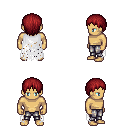
a pixel art fantasy rpg character, male body template, human, tanned skin, white tattered cape, metal pants, brunette plain hairstyle, four views (front, back, left, right), 2x2 character sprite sheet, small pixel art, hard edges, no anti-aliasing